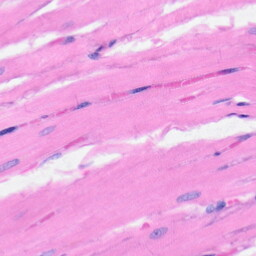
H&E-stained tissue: Heart